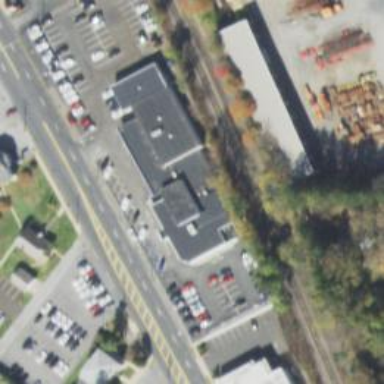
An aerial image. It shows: Building that houses car shop.